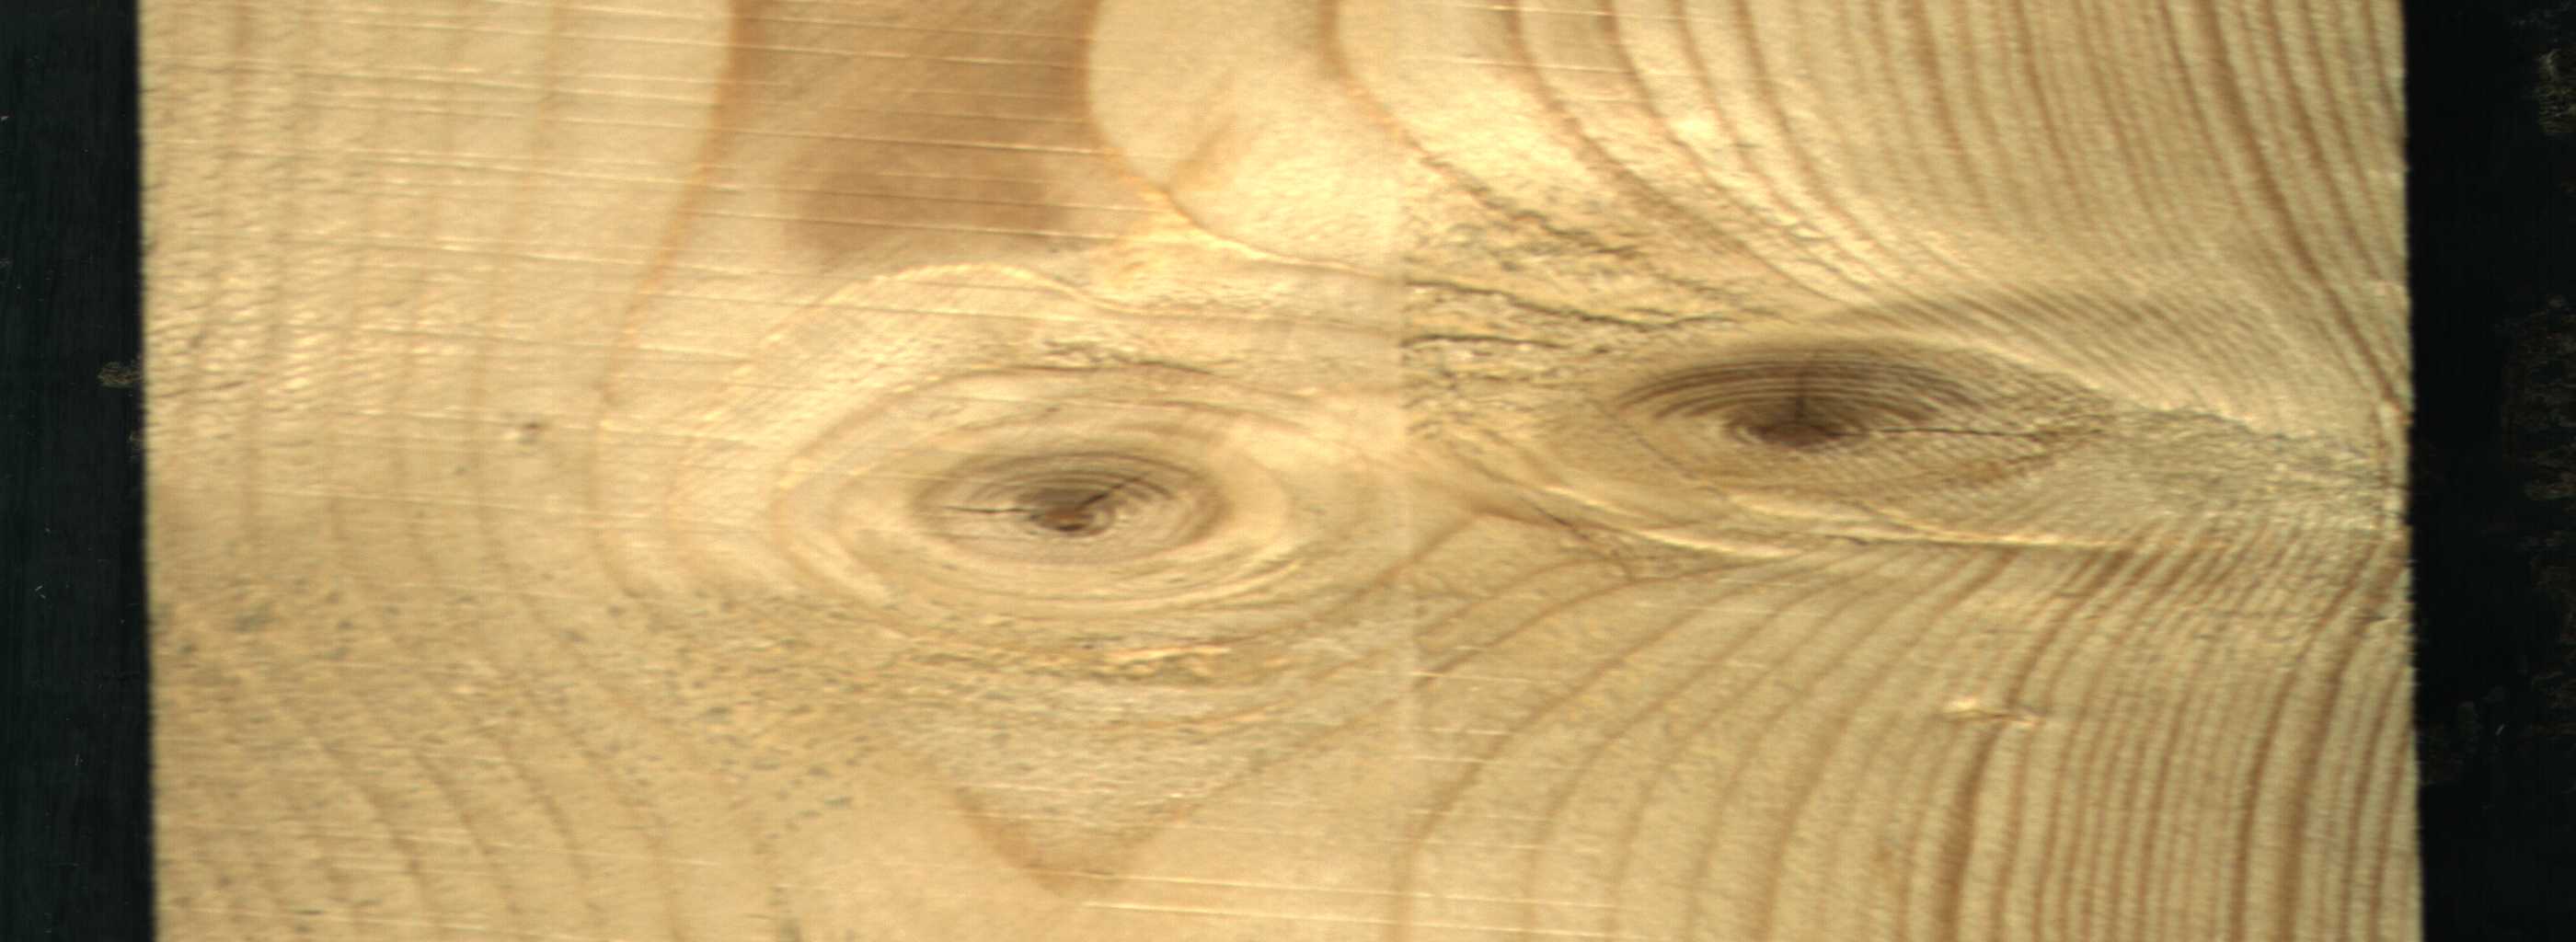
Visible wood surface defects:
knot_with_crack
knot_with_crack